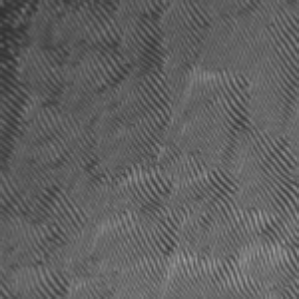
Label: frost